Question: I would like to create a speech like this,

I try to create using CSS. But I cannot align the top arrow like this. My Code is,
'''
.bubble
{
position: relative;
width: 275px;
height: 40px;
padding: 5px;
background: #C00006;
-webkit-border-radius: 14px;
-moz-border-radius: 14px;
border-radius: 14px;
}
.bubble:after
{
content: '';
position: absolute;
border-style: solid;
border-width: 0 19px 79px;
border-color: #C00006 transparent;
display: block;
width: 0;
z-index: 1;
margin-left: -19px;
top: -79px;
left: 69%;
}
'''
'''
<br><br><br><br>
<div class="bubble"></div>
'''
<URL> .
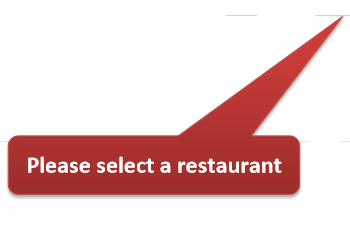
Answer: You could achieve that by using <URL> as follows:
'''
.bubble {
position: relative;
top: 4.8em;
width: 275px;
height: 40px;
padding: 5px;
background: #C00006;
-webkit-border-radius: 14px;
-moz-border-radius: 14px;
border-radius: 14px;
}
.bubble:after {
content: '';
position: absolute;
border-style: solid;
border-width: 0 19px 79px;
border-color: #C00006 transparent;
display: block;
width: 0;
z-index: 1;
/* top: -79px; */
bottom: 100%; /* better than specifying the top */
right: 38px; /* equal to width of the arrow, for instance */
-webkit-transform: skewX(-45deg);
-moz-transform: skewX(-45deg);
-ms-transform: skewX(-45deg);
-o-transform: skewX(-45deg);
transform: skewX(-45deg);
-webkit-transform-origin: 38px 100%;
-moz-transform-origin: 38px 100%;
-ms-transform-origin: 38px 100%;
-o-transform-origin: 38px 100%;
transform-origin: 38px 100%;
}
'''
'''
<div class="bubble"></div>
'''
It's worth noting that CSS transforms <URL> and newer.